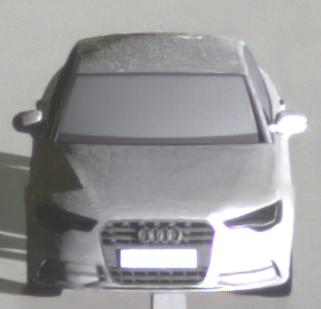
Make: Audi
Model: A6 2.0 TFSI
Detailed model: A6 (C7) Limousine
Model produced from: 2011/10
Model produced until: 2014/09
Doors: 4
Color: white
Road condition: dry road
Daytime: night
Contrast: high contrast